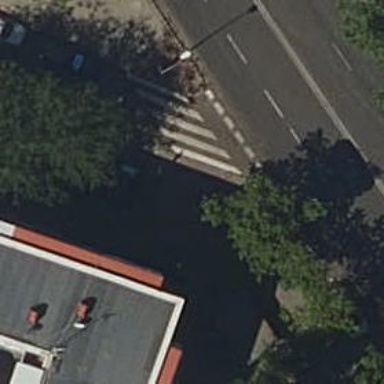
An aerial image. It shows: Uncontrolled road crossing.